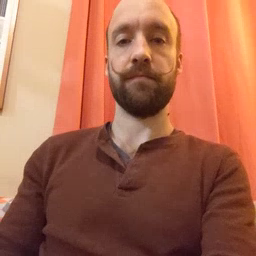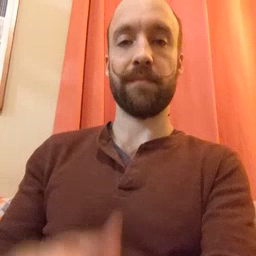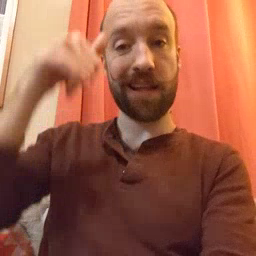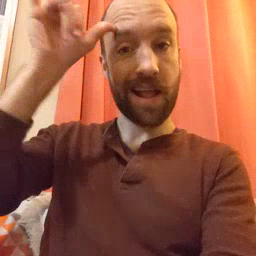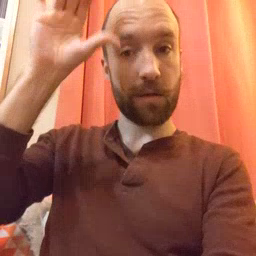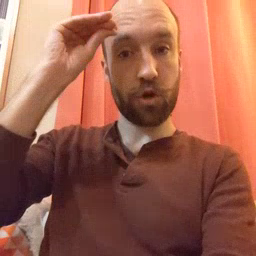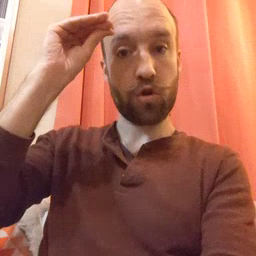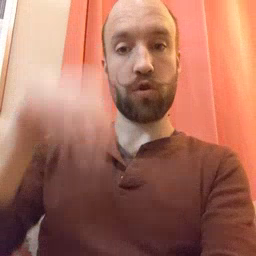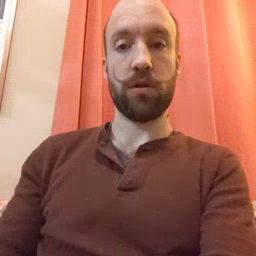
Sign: cowboy